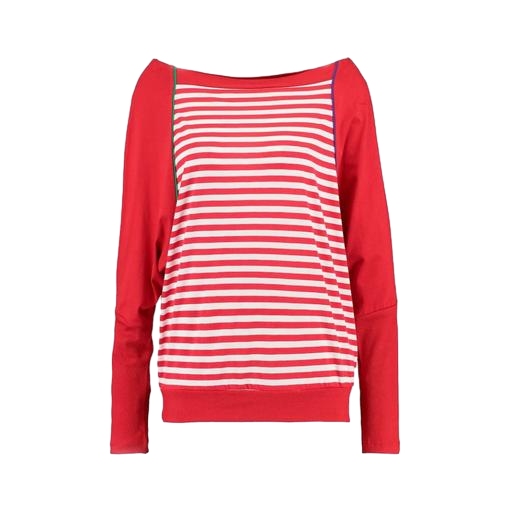
red women's striped long-sleeve t-shirt, red hannah long sleeve sailor tee, red boat-neck top, white background